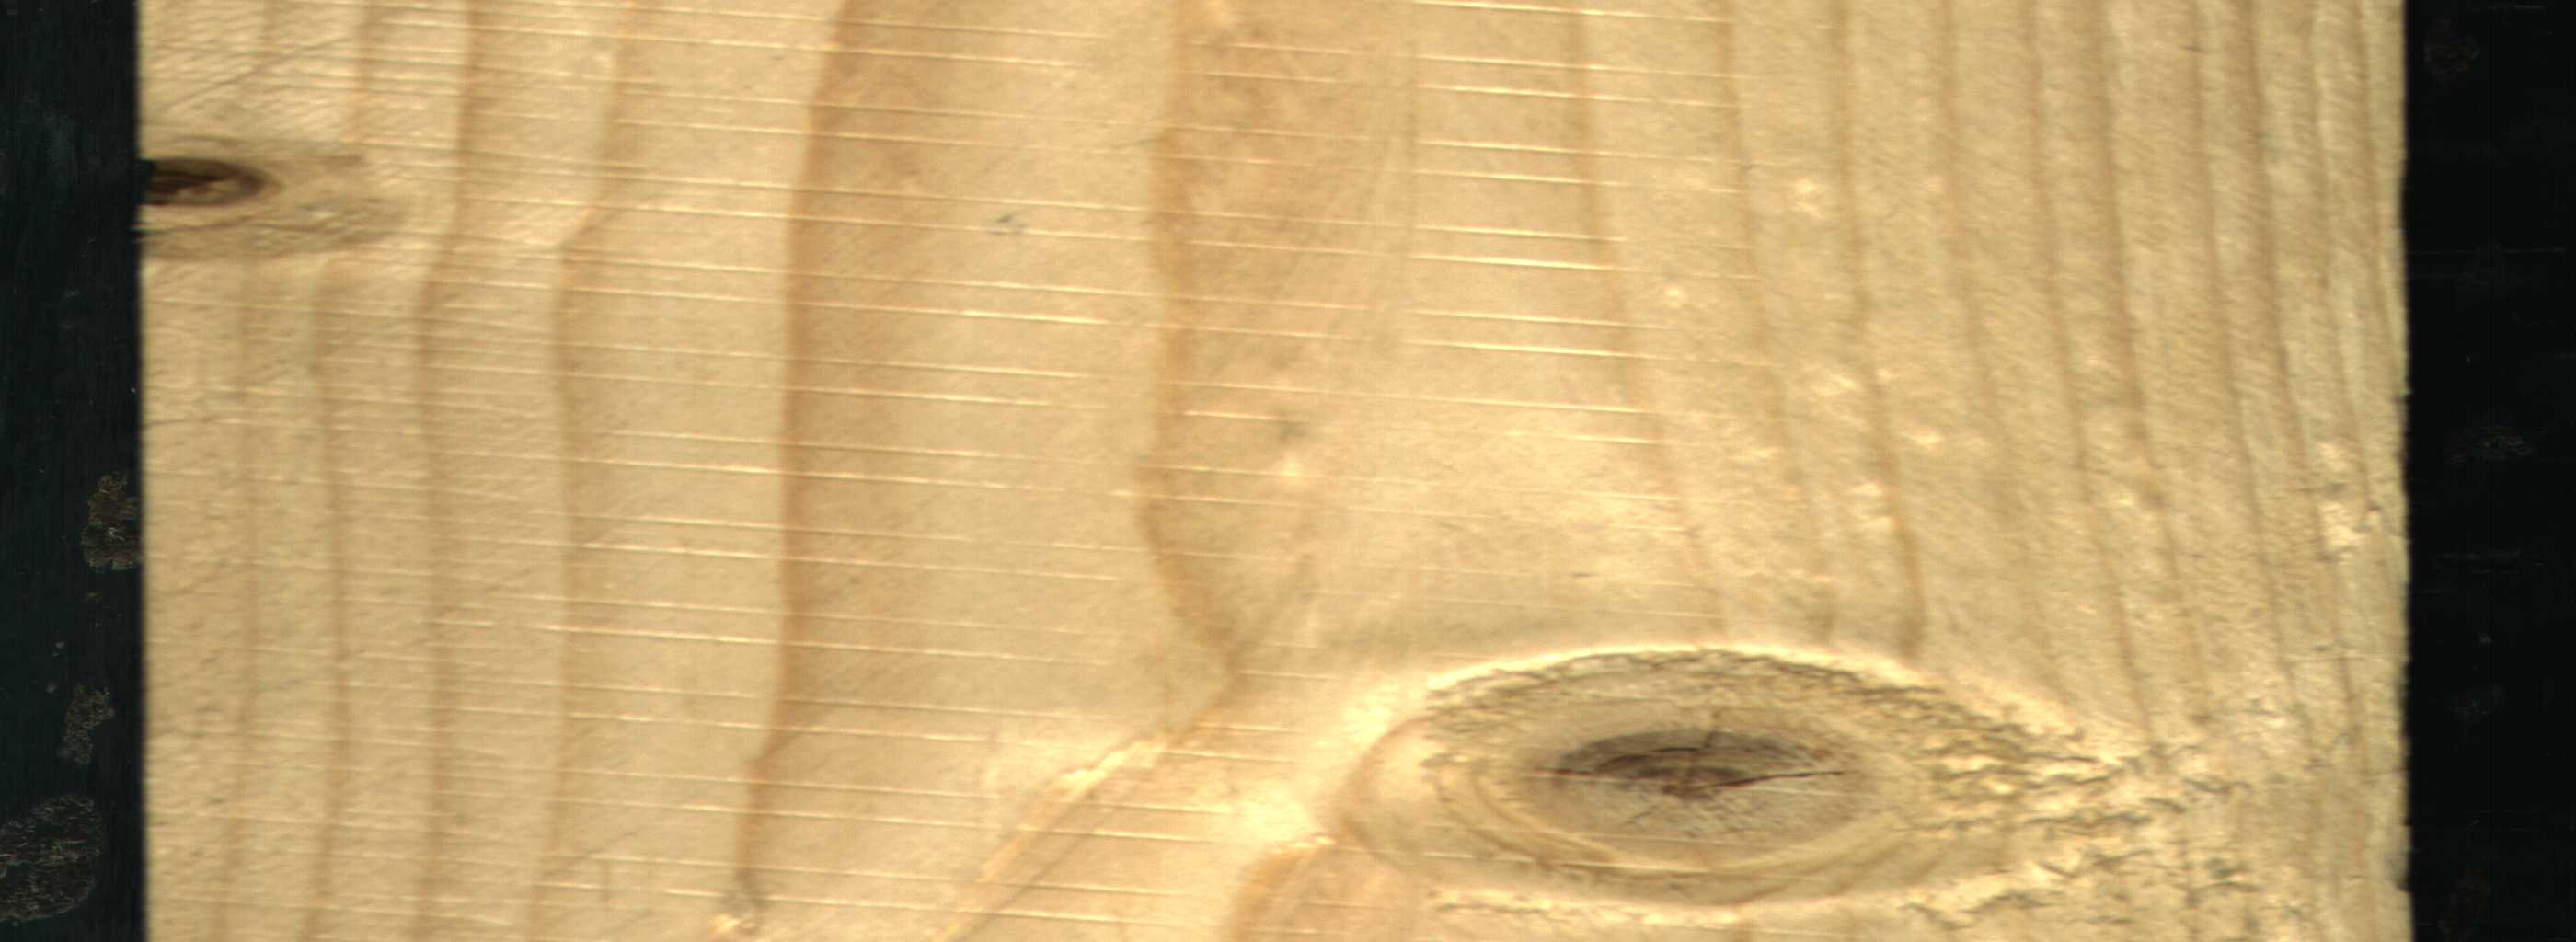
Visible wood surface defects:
knot_with_crack
Dead_Knot